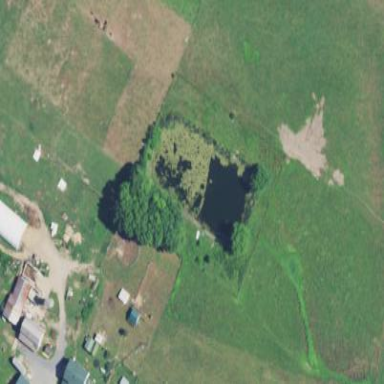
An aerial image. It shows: Serene pond surrounded by nature.